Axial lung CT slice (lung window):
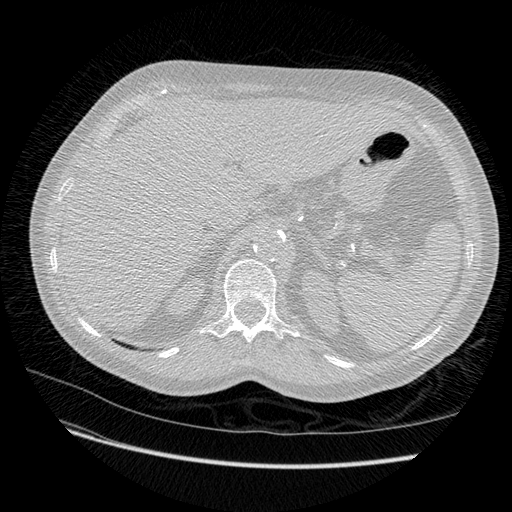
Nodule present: no